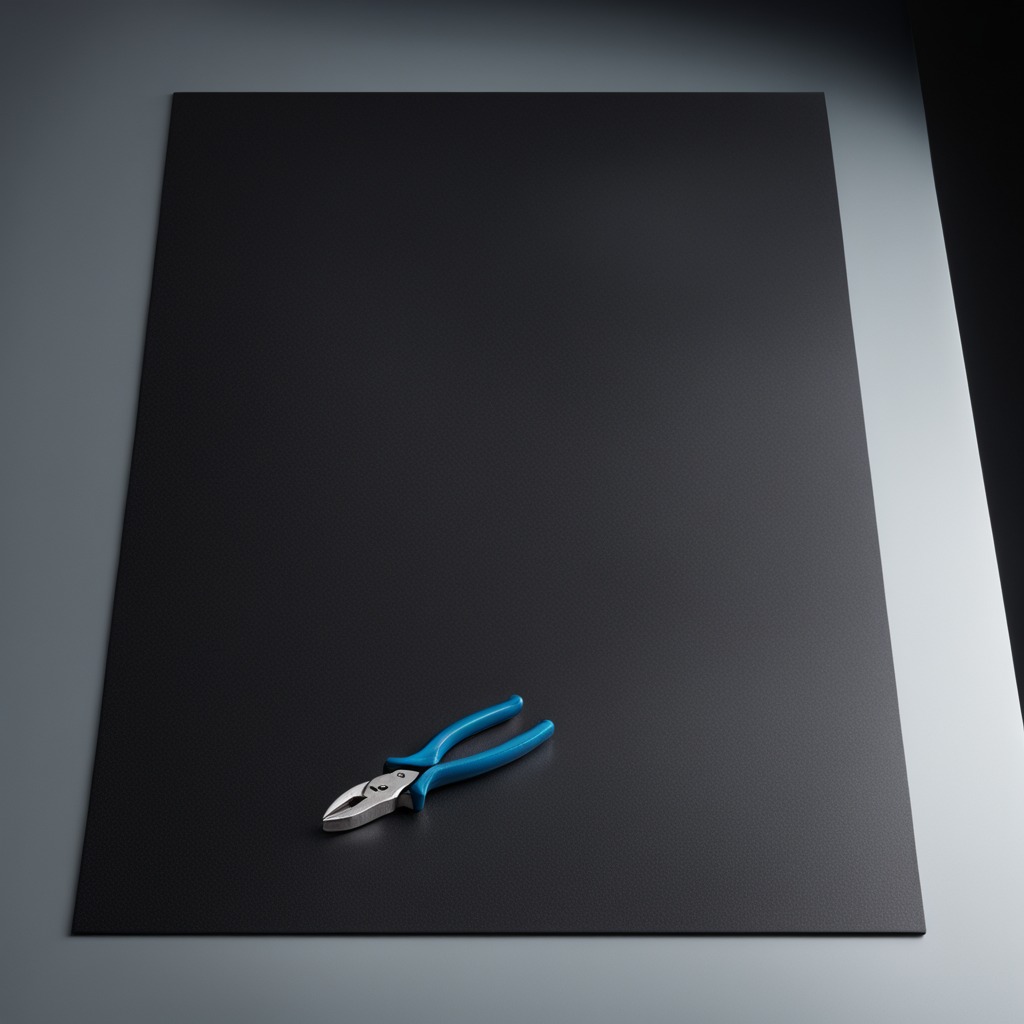
A plier is lying on a clean granite tabletop covered with a black rubber mat inside a workshop under bright overhead lighting crisp shadows high clarity worn but beneath the mat.